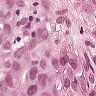
Metastatic tissue present: yes